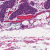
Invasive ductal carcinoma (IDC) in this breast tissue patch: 0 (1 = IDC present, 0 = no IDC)